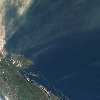
Label: water